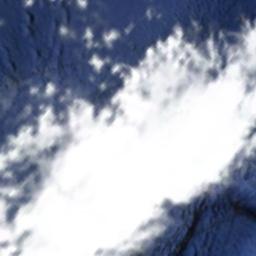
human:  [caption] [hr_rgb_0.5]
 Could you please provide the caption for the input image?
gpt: The stratus clouds are located above the surface of the sea while some ups and downs are on the ocean floor .

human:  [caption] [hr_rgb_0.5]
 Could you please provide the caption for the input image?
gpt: The white cloud is above blue sea .

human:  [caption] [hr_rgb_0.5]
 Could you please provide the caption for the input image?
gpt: There was a little white cloud floating above the hill .

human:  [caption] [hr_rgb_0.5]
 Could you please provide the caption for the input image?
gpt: Large white clouds on blue sea .

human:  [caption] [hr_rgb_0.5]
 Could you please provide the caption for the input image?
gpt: Thick white clouds over a blue sea .